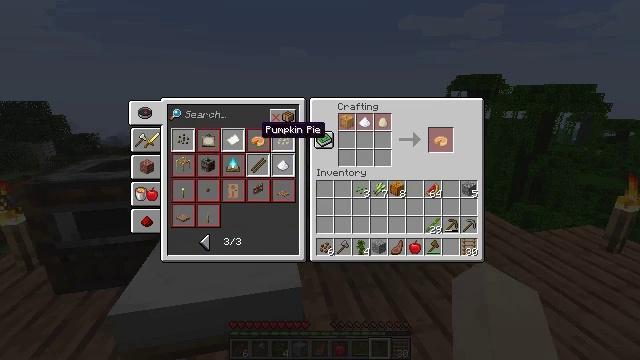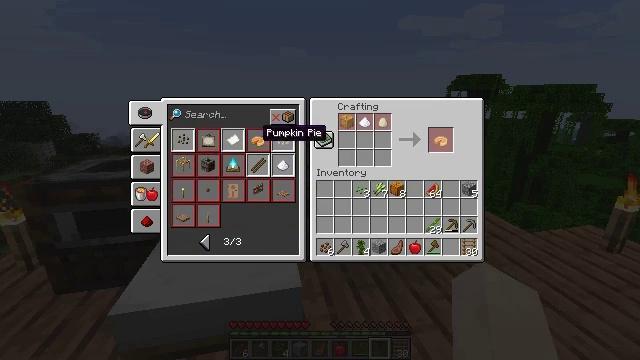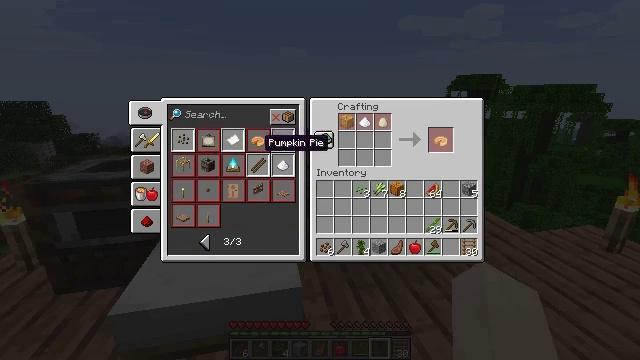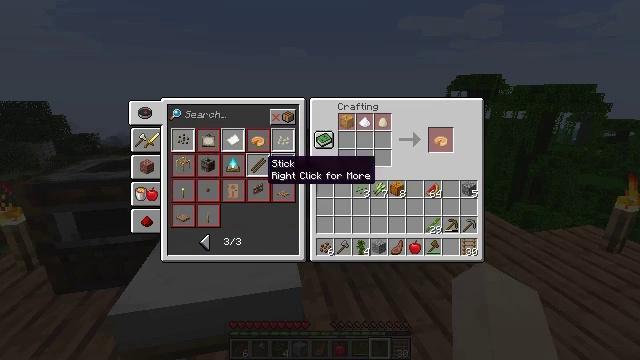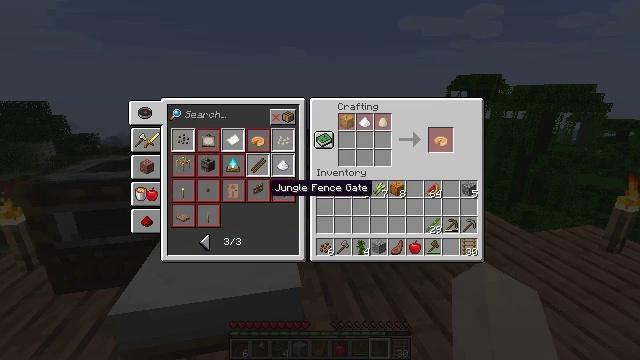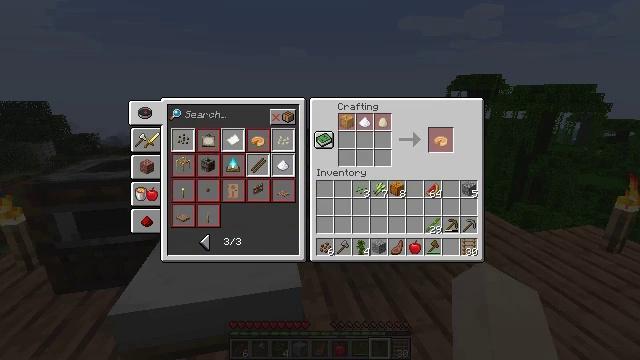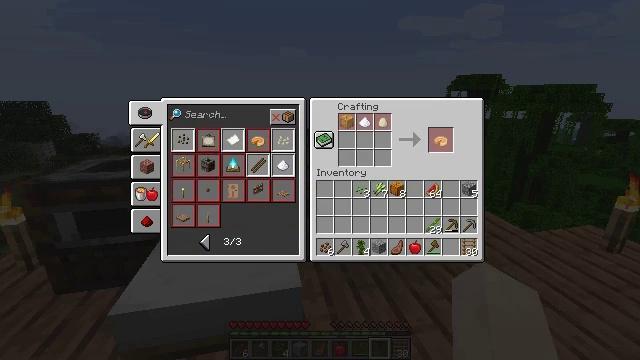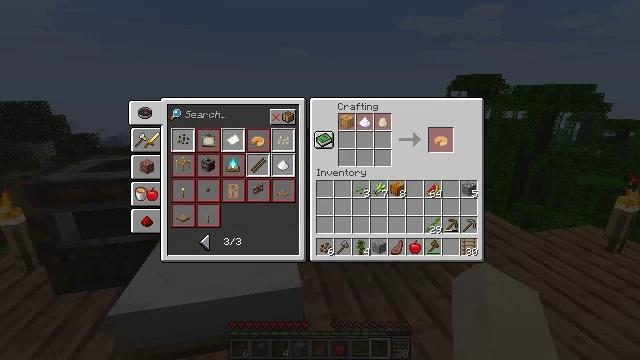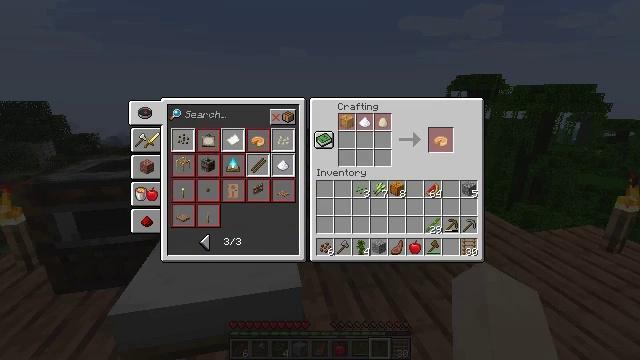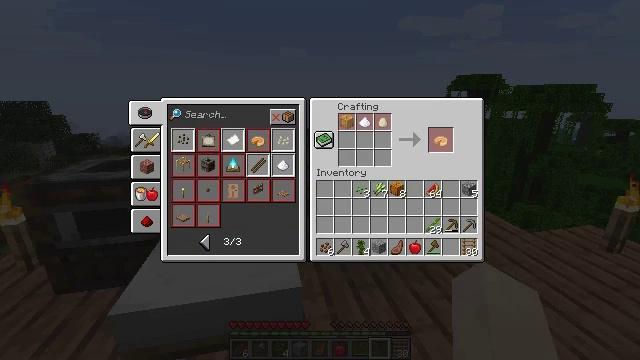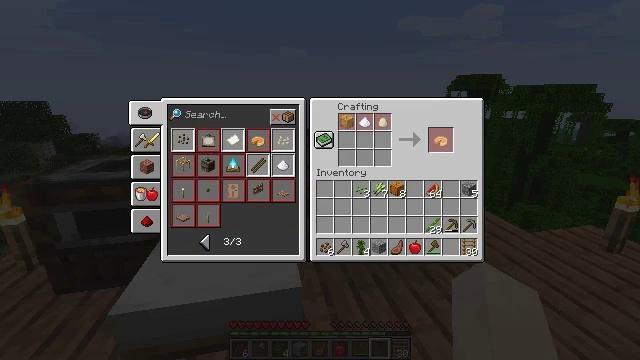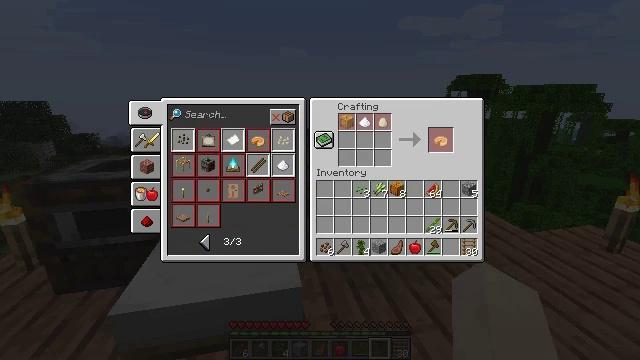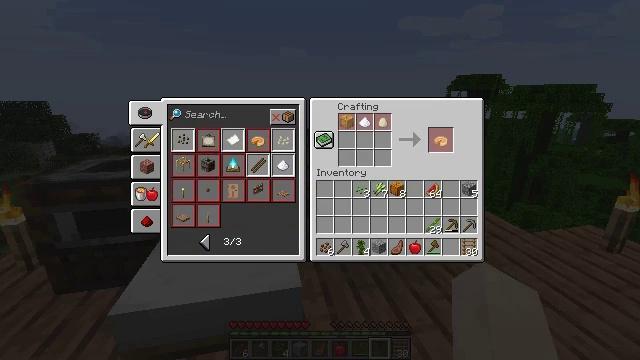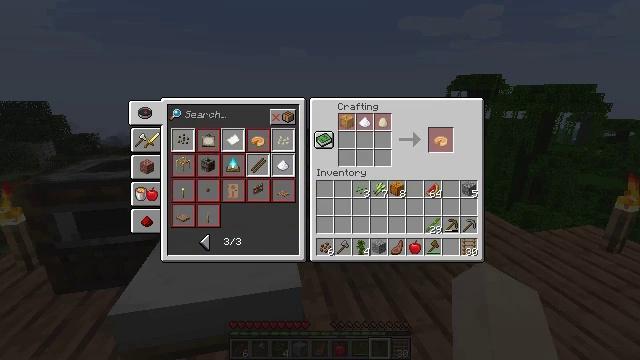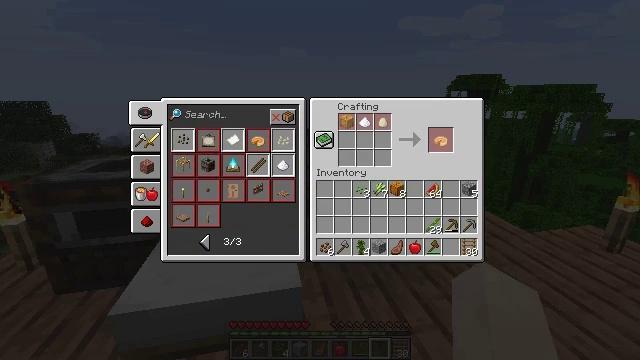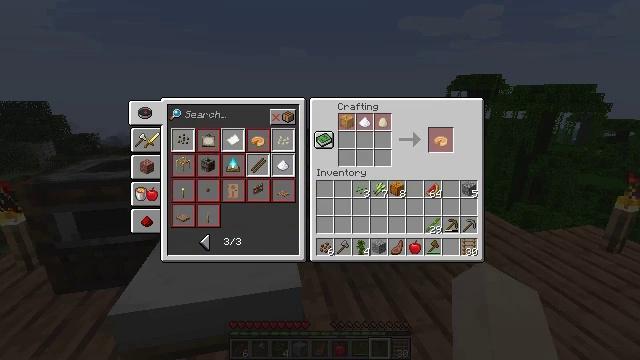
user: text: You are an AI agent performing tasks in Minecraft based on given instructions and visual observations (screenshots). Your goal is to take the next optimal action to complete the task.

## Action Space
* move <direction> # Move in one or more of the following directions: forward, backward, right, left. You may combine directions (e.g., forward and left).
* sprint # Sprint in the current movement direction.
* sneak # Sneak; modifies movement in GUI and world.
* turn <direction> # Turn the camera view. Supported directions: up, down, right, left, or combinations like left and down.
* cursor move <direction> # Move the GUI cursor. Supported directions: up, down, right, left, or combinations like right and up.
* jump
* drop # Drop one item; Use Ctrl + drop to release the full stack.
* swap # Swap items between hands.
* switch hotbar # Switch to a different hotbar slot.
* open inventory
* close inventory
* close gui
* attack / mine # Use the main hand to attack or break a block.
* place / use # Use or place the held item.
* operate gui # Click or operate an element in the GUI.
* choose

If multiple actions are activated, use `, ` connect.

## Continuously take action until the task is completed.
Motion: motion action
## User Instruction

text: Make sugar using sugarcane.
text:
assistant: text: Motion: no_op
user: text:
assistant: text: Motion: cursor move down
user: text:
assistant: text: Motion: cursor move down
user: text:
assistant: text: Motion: cursor move down
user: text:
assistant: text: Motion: cursor move down
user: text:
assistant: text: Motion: cursor move down
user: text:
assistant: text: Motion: cursor move left and down
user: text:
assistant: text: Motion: cursor move left
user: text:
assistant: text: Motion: no_op
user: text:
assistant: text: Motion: no_op
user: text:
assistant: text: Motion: cursor move left
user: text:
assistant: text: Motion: no_op
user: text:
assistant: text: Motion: no_op
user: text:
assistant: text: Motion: no_op
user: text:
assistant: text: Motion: no_op
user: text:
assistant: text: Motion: no_op
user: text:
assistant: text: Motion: cursor move left
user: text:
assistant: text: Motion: no_op
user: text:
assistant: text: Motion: no_op
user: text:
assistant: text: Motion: no_op
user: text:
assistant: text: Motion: no_op
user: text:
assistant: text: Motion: no_op
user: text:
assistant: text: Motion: no_op
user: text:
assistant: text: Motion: no_op
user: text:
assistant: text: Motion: no_op
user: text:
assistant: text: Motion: no_op
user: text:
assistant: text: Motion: no_op
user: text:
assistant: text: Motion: no_op
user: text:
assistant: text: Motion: no_op
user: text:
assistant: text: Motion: no_op